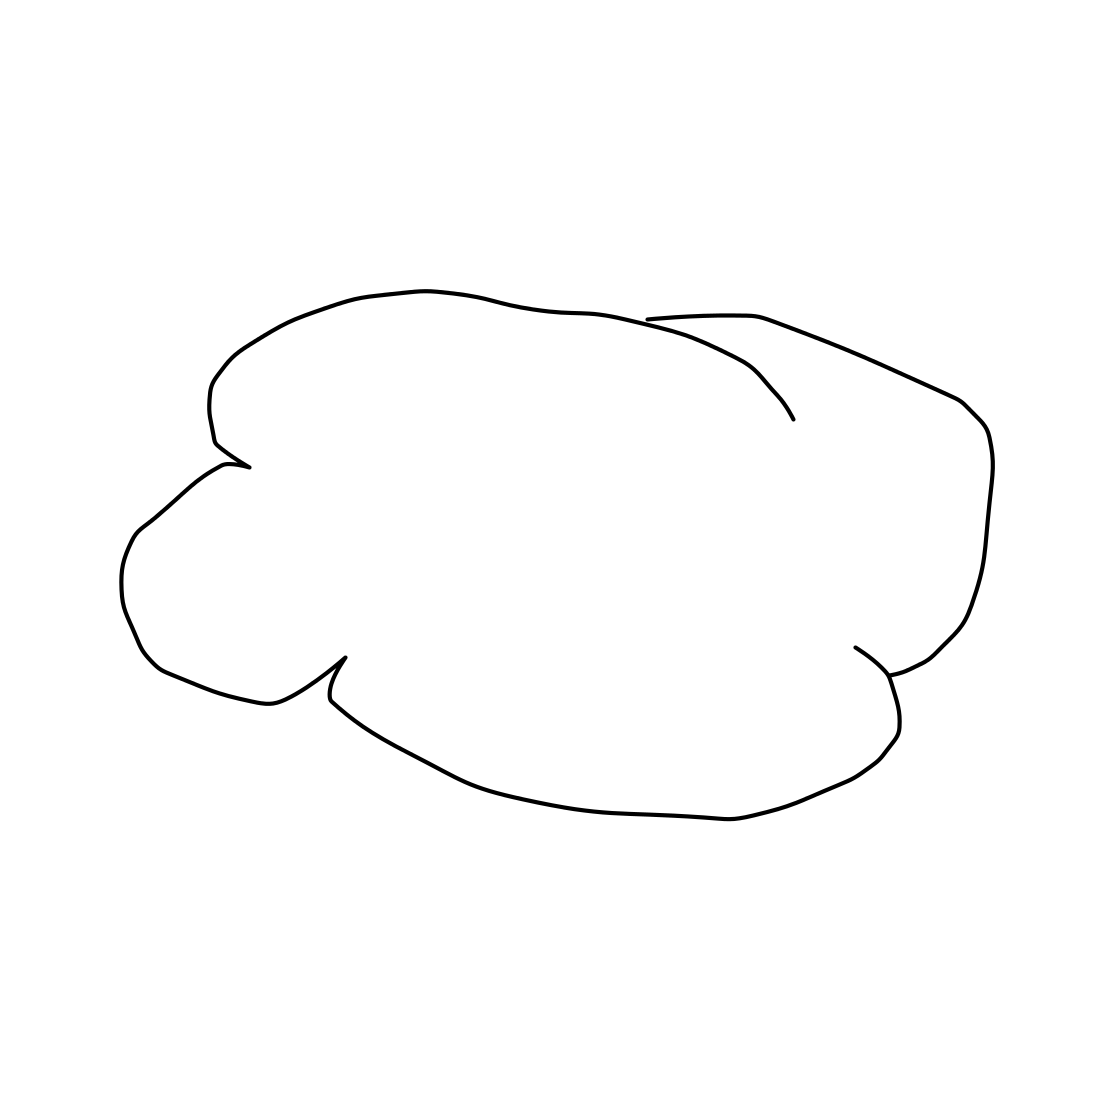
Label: cloud